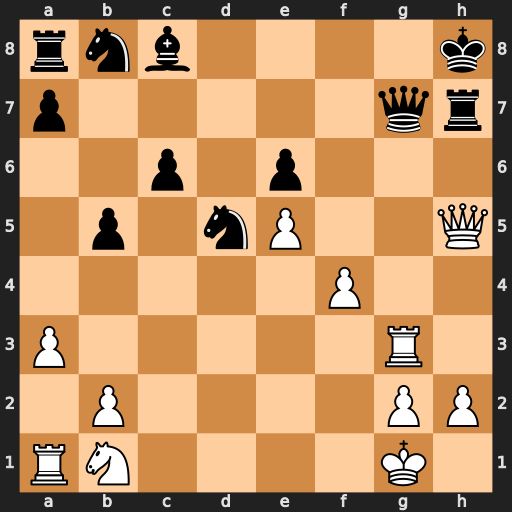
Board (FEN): rnb4k/p5qr/2p1p3/1p1nP2Q/5P2/P5R1/1P4PP/RN4K1
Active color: w
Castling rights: -
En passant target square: -
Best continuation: Qe8+ Qf8 Qxf8#